Question: This is my first time re-writing urls to be SEO friendly.
Here's my htaccess rule:
'''
RewriteEngine On
RewriteRule ratings/ ratings.php
RewriteRule regions/ regionlist.php
RewriteRule mobile/ mobile.php
'''
For some reason, when I click the same link twice, the url will append itself in the address bar. Heres a gif image showing this happening:

Is this bad? If it is, does anyone know what's wrong ?
Help would be greatly appreciated!
Thanks everyone
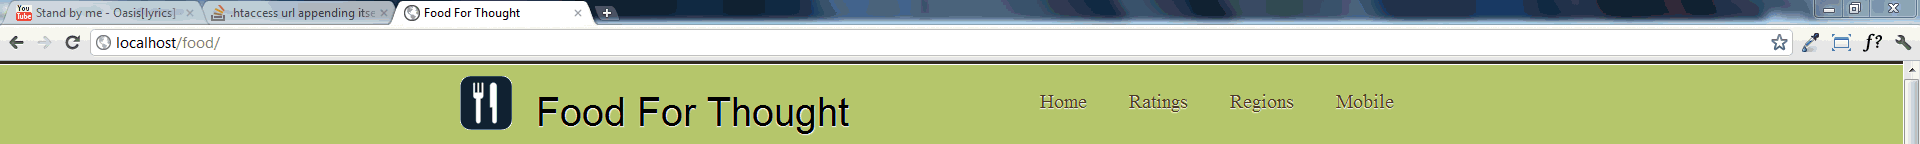
Answer: Change your RewriteRules to this:
'''
RewriteRule ^([a-zA-Z]+)$ $1.php
'''
and make sure that your links to be like this:
'''
<a href="/ratings">ratings</a>
'''
but if you need specific rewrites change the location of slash
'''
RewriteRule /ratings ratings.php
RewriteRule /regions regionlist.php
RewriteRule /mobile mobile.php
'''